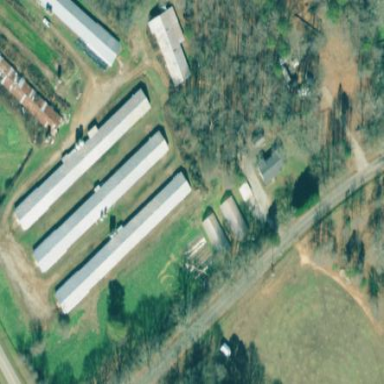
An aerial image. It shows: Poultry farmyard is depicted in the image.